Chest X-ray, PA view. Patient: 60 years old, sex M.
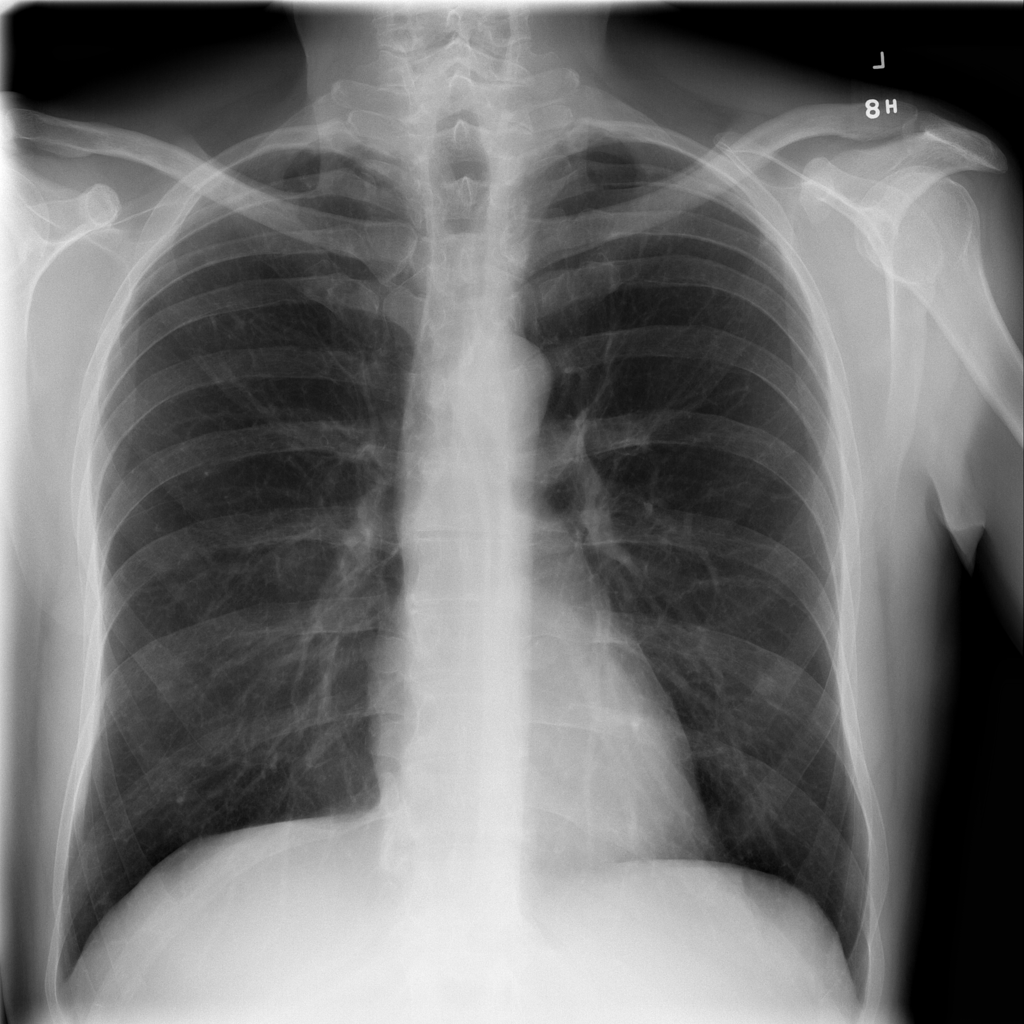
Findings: No Finding